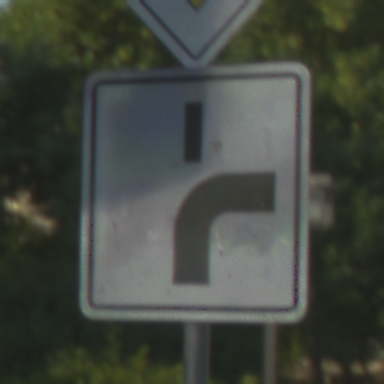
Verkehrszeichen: VerlaufVorfahrtsstrasse8
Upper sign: Vorfahrtsstrasse
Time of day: SunriseSunset
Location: Outdoor (Suburban)
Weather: PartlyCloudy
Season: NotSpecified
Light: Natural